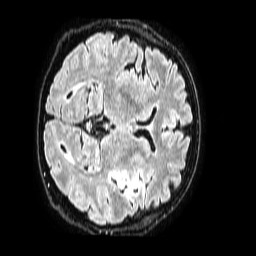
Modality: FLAIR
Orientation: axial
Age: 58
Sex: female
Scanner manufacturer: philips
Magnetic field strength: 1.5 T
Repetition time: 4.8 s
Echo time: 0.3 s